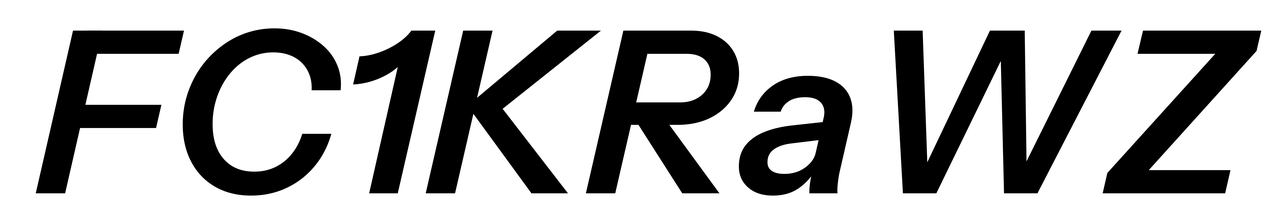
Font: InstrumentSans-Italic_SemiBold_Italic